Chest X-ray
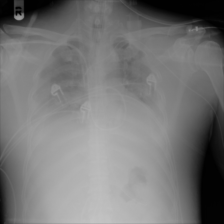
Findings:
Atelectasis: negative
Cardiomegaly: negative
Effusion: positive
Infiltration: positive
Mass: positive
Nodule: negative
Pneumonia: negative
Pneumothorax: negative
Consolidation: negative
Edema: negative
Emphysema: negative
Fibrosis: negative
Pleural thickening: negative
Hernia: negative